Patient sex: M
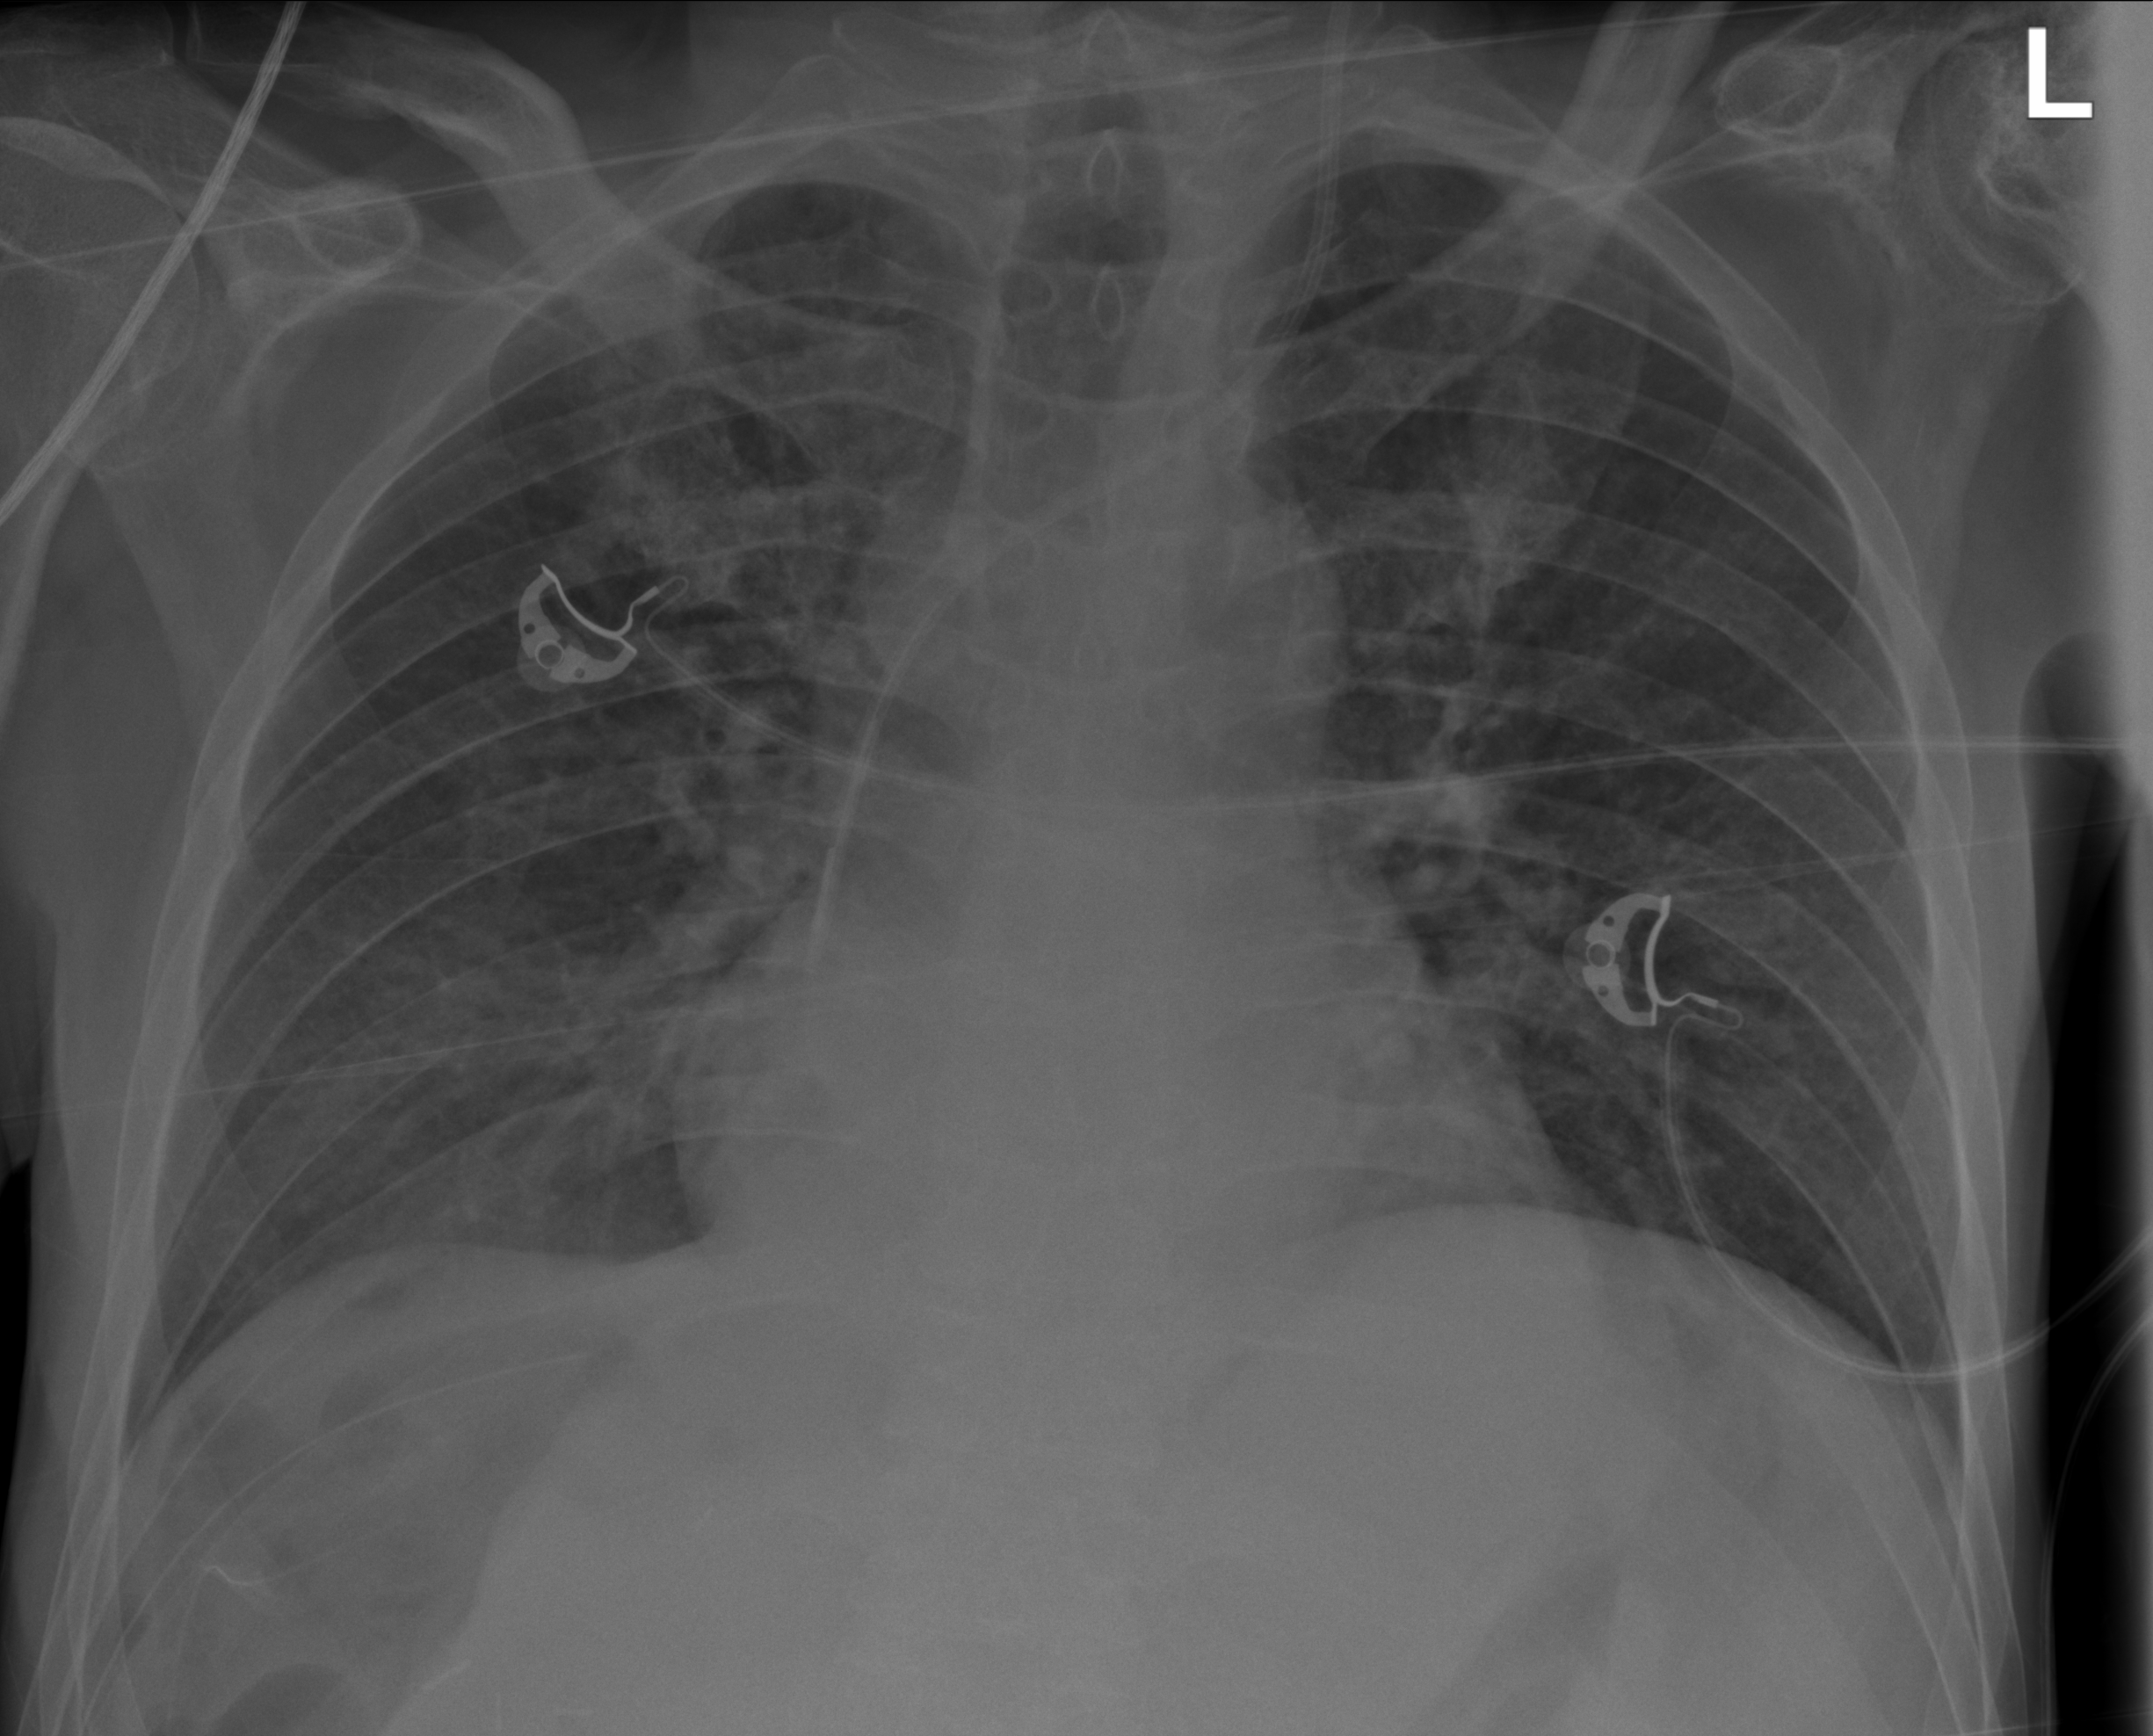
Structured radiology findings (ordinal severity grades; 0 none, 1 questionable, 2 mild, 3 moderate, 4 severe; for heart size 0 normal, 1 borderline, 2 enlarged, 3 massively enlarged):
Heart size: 1
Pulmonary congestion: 2
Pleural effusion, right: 1
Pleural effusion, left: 0
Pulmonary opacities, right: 2
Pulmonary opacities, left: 0
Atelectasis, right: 2
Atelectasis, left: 2